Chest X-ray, PA view. Patient: 51 years old, sex M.
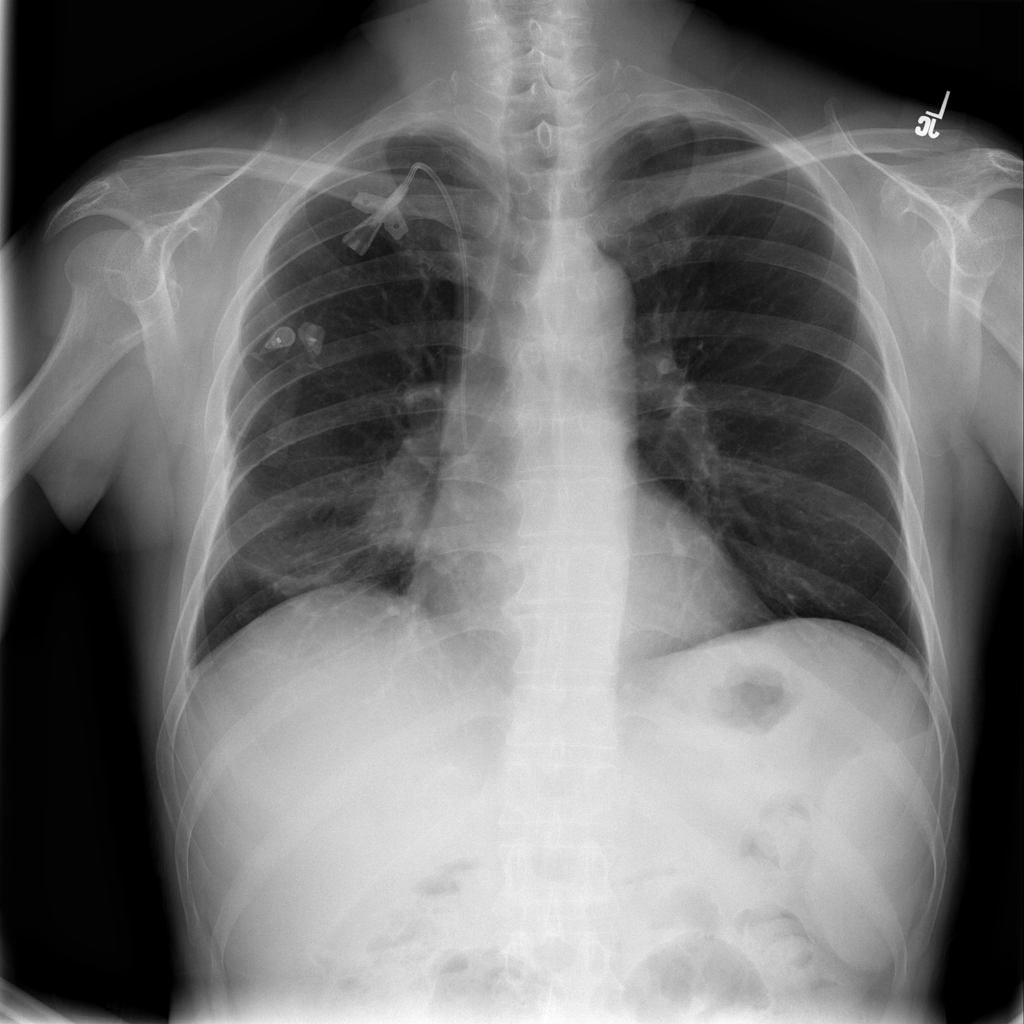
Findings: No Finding